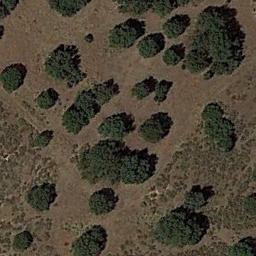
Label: chaparral